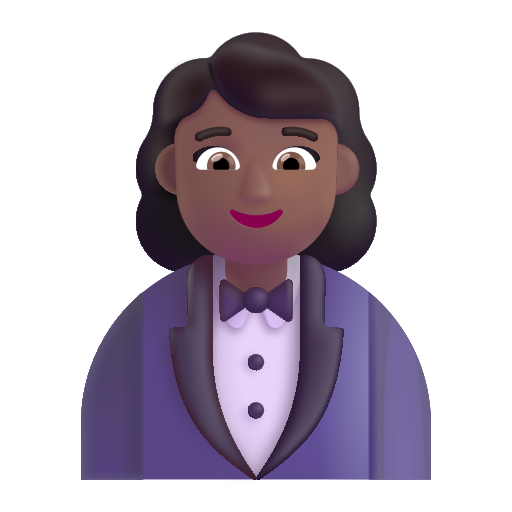
woman in tuxedo color  dark